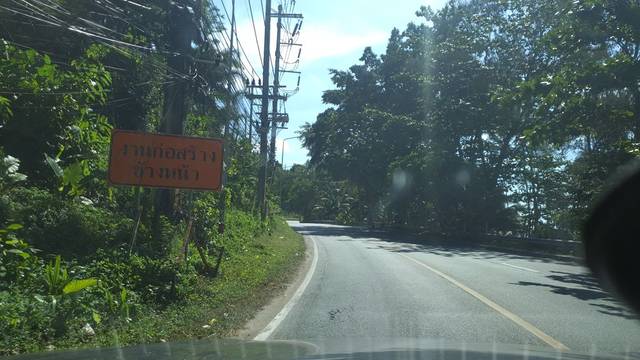
Region: Thailand
Coordinates: 7.973, 98.28